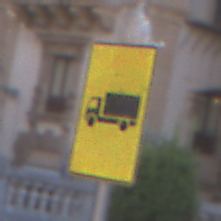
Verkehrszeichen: KFZZulaessigeGesamtmasse3Komma5TOhnePfeilsymbol
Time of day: SunriseSunset
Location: Outdoor (Urban)
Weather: PartlyCloudy
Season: NotSpecified
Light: Natural